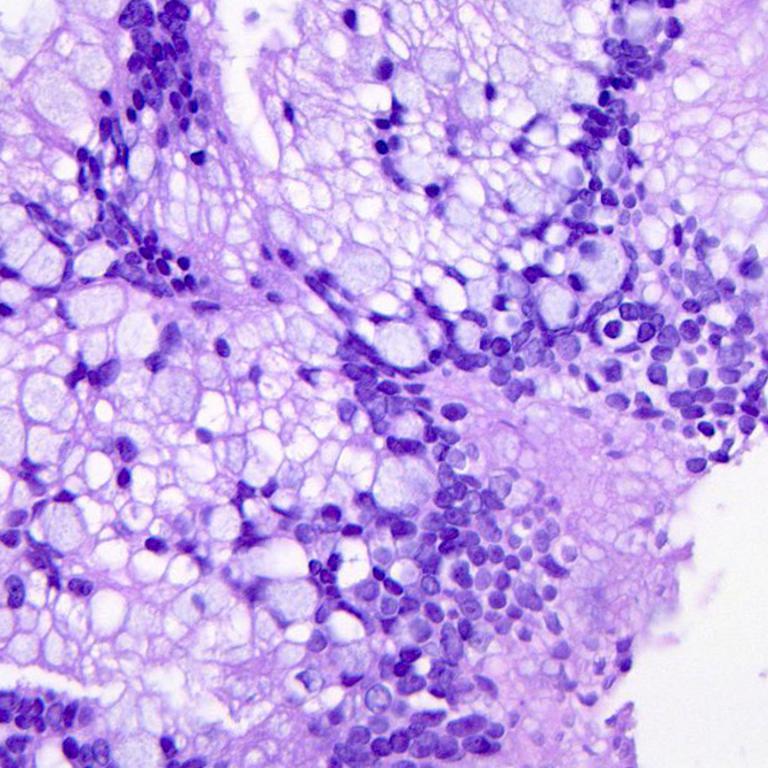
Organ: colon
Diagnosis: adenocarcinomas